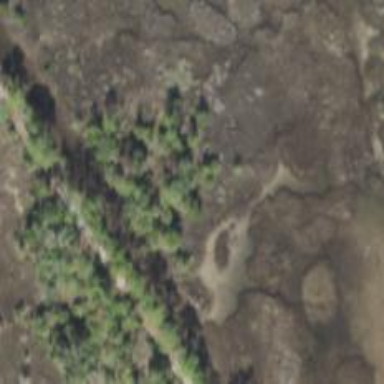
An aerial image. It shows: Swamp in wetland area.